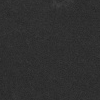
Atmospheric dust classification: dusty